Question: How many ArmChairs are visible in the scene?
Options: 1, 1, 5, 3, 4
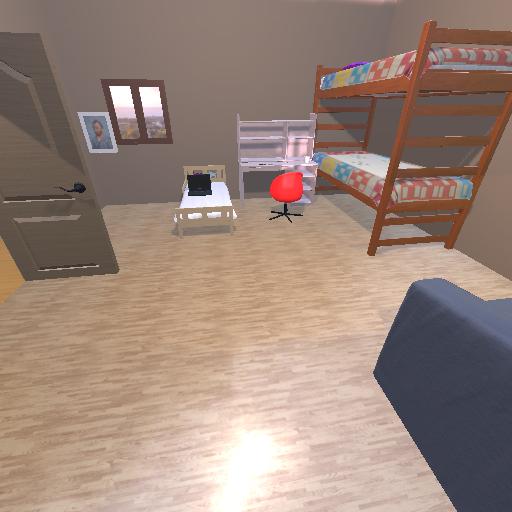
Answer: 1